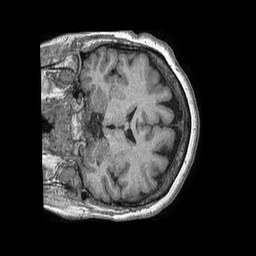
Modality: T1w
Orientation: coronal
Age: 57
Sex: female
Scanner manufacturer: philips
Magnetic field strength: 1.5 T
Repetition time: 0.007726 s
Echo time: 0.003527 s